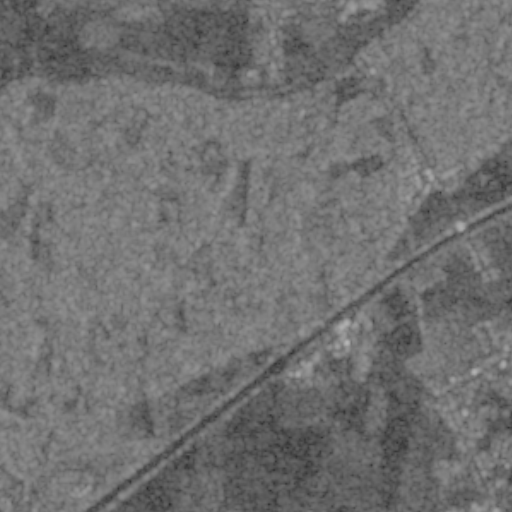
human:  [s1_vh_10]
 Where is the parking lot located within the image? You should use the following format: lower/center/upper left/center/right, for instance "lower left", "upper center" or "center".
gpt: The parking lot is located in the upper center of the image.
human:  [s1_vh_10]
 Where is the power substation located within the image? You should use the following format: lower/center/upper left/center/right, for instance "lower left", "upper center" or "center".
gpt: The power substation is located in the center right of the image.
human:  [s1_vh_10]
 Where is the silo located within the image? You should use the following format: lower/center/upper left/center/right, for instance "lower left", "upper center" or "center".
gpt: The silo is located in the center right of the image.
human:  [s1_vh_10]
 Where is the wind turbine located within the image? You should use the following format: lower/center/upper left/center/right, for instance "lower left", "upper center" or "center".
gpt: The wind turbine is located in the lower center of the image.
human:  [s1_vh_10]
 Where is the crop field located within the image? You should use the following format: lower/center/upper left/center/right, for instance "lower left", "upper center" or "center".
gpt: There is no crop field in the image.

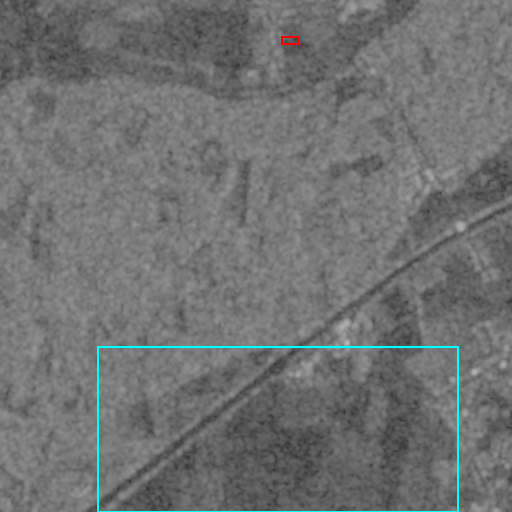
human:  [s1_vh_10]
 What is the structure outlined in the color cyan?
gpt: The structure outlined in cyan is a crop field.
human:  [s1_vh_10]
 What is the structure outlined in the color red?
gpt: The structure outlined in red is a park.
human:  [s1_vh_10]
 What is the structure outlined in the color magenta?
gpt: There is no magenta outline.